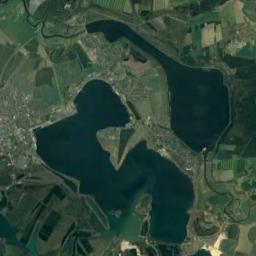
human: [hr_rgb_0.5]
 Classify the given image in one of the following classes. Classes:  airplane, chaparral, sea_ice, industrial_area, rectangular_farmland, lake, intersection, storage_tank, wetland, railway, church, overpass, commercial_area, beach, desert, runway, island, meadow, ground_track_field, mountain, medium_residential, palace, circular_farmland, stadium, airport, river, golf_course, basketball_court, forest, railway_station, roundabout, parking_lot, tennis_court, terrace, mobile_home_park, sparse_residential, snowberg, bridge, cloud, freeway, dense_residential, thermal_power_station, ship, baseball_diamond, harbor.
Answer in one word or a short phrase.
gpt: lake